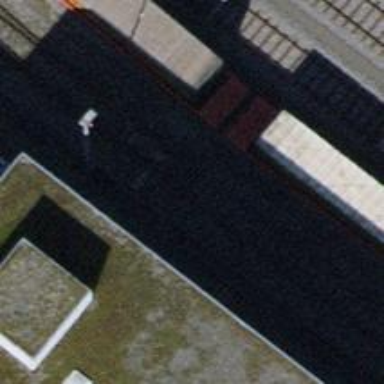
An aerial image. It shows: Railway switch.